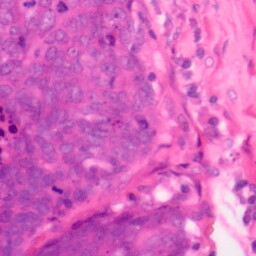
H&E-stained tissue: Colon